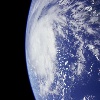
Label: cloud